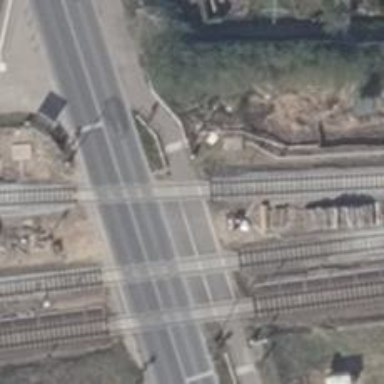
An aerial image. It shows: Railway crossing with lights and saltire. The crossing is fully barricaded.